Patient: sex M, age 54
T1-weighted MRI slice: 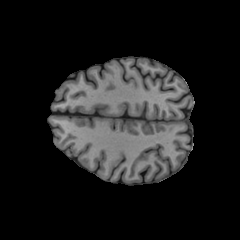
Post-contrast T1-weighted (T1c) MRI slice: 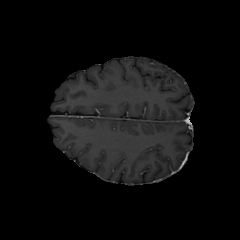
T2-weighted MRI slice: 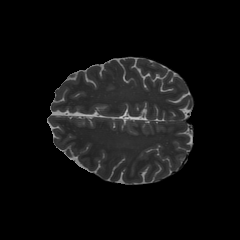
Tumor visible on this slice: no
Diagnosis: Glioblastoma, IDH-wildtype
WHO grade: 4